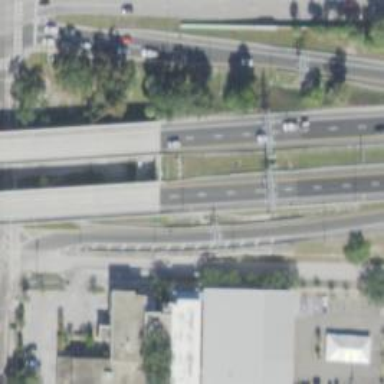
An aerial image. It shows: Toll gantry on the road.